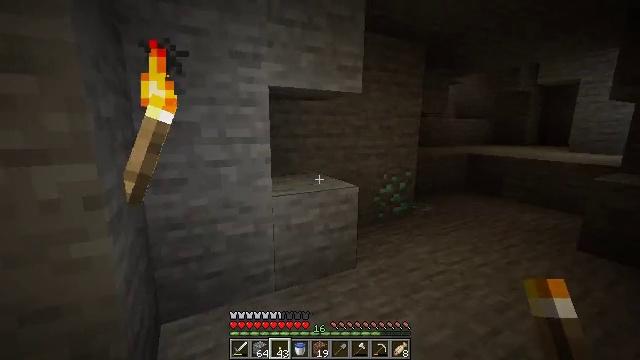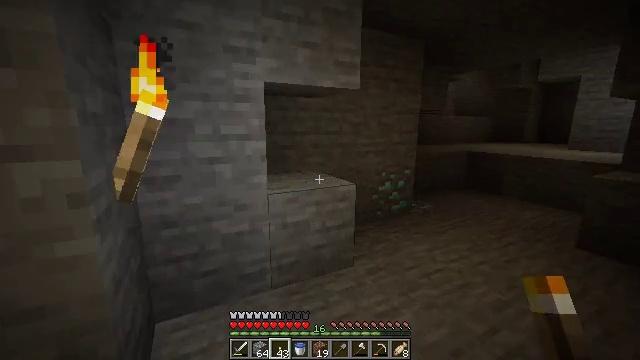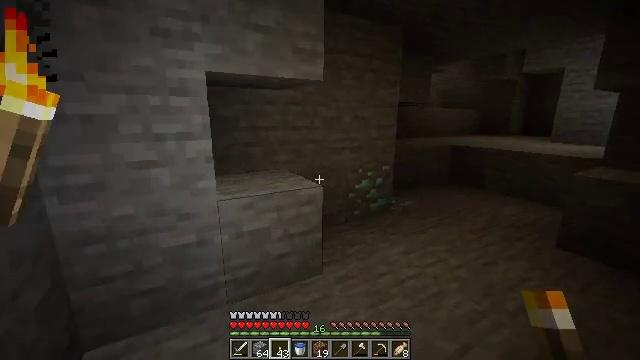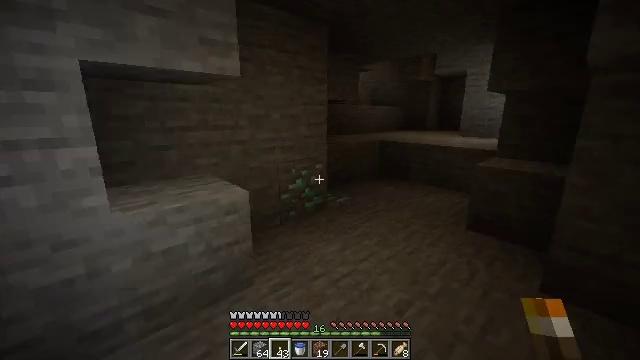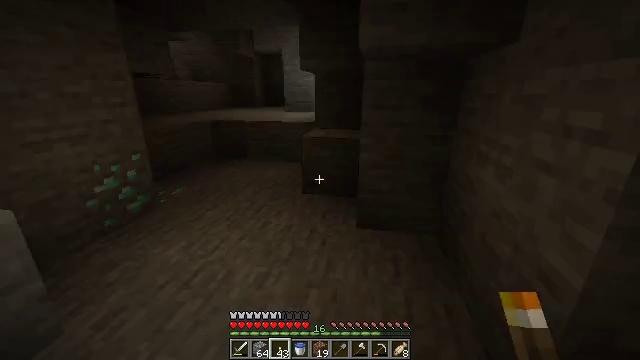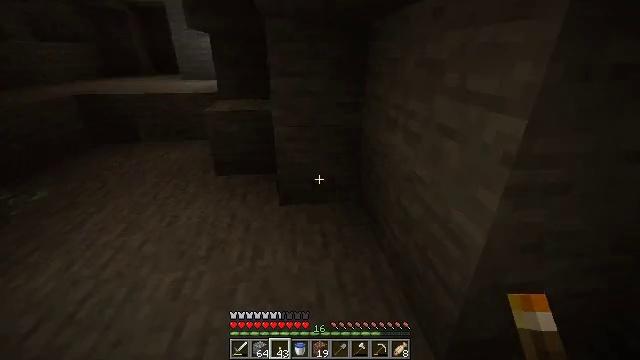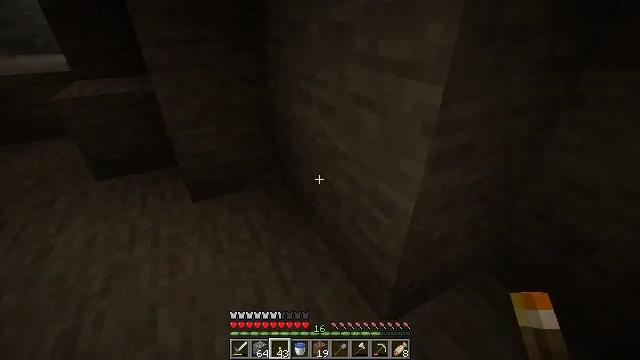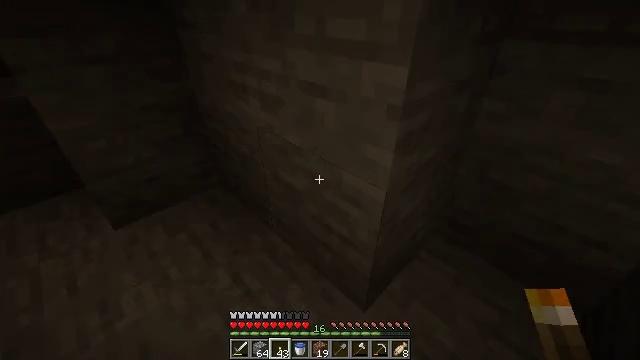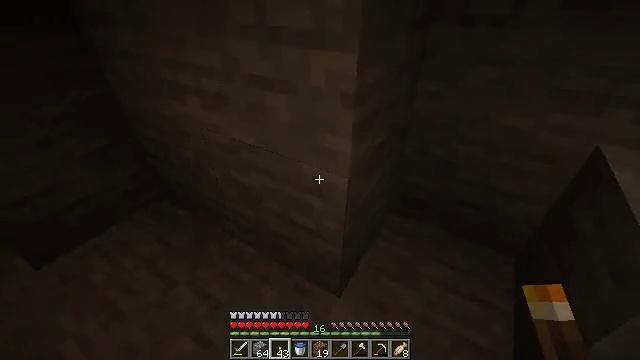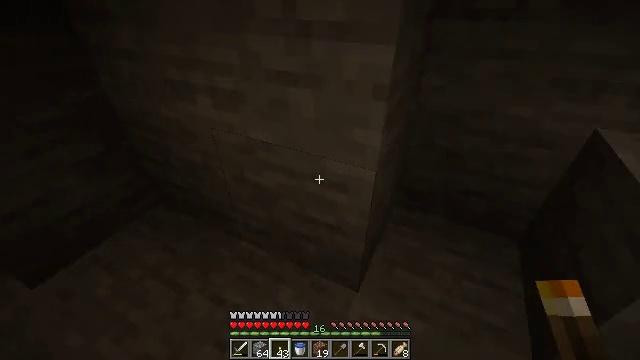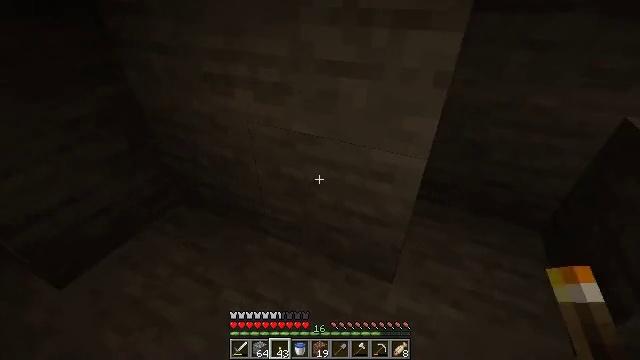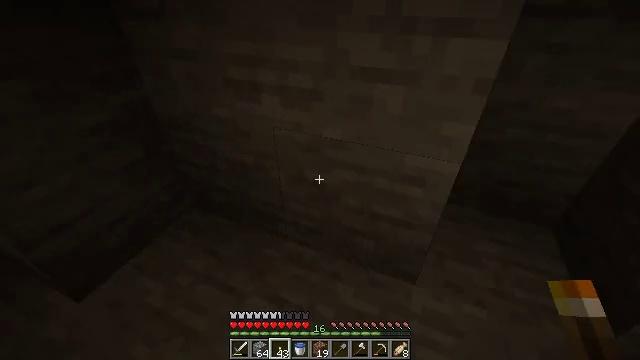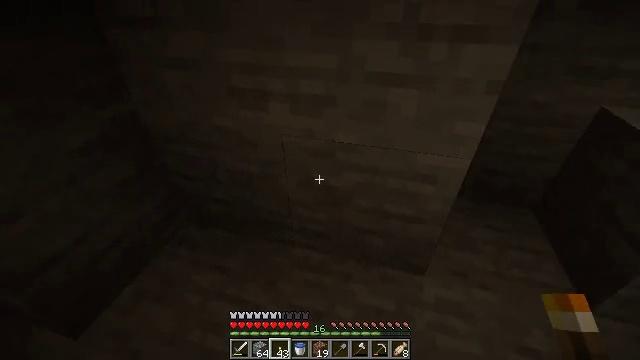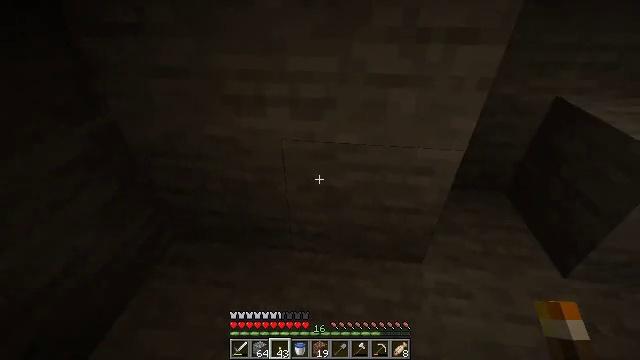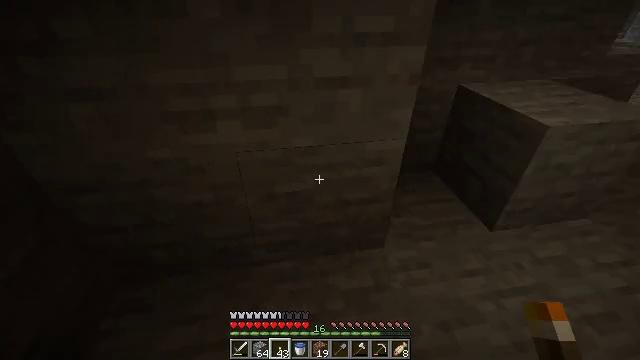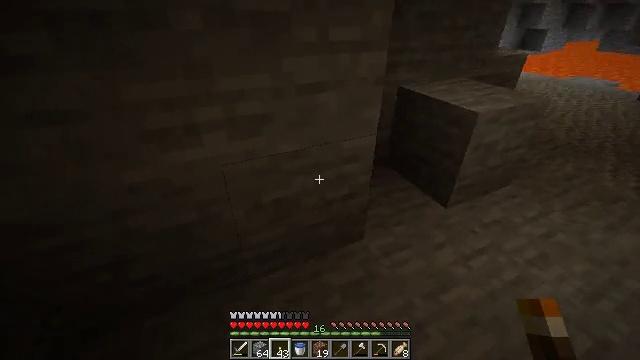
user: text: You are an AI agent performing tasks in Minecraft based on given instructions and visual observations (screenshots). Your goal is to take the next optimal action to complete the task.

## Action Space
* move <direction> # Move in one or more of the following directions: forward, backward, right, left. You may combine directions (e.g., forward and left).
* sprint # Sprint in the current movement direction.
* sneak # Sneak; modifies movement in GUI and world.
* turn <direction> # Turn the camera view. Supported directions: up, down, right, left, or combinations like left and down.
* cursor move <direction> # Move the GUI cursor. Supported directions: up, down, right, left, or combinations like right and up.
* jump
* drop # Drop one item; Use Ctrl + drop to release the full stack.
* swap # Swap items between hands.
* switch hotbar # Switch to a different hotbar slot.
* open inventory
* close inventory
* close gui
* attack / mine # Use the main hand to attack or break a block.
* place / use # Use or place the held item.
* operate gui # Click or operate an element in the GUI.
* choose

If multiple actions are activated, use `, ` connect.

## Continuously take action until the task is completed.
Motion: motion action
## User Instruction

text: Remove an azure bluet from the inventory.
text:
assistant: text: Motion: move forward and move right
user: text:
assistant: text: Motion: move forward and move right, turn right and down
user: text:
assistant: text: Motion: move forward and move right, turn right
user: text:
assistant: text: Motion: move forward and move right, turn right and down
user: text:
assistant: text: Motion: move forward, turn right and down
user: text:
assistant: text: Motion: turn right and down
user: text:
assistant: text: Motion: move left, turn right and down
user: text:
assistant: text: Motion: move left, turn right and down
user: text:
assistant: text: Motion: move left, turn right
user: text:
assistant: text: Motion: move left, turn right
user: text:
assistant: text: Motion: move left, turn right
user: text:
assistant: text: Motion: move left, turn right
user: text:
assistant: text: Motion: move left, turn right
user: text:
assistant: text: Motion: move left, turn right and up
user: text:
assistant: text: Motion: move left, turn right and up
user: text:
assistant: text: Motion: turn right and up
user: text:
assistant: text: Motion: turn right and up
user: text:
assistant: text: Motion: turn up
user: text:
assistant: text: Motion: turn left and up
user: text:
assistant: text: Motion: turn right and up
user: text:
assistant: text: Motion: turn right and up
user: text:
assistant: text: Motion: move right, turn right
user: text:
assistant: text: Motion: move right, turn right and down
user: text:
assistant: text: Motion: move right, turn right and down
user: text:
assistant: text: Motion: move right, turn right
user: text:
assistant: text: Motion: move right
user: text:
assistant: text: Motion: move right
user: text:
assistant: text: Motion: move right, turn left
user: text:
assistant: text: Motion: move right
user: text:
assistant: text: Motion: move right